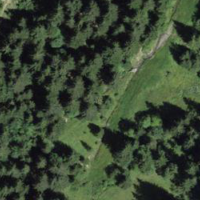
EUNIS habitat code: 44
Species observed at this site:
Astrantia major
Campanula barbata
Geum rivale
Micranthes stellaris
Phyteuma betonicifolium